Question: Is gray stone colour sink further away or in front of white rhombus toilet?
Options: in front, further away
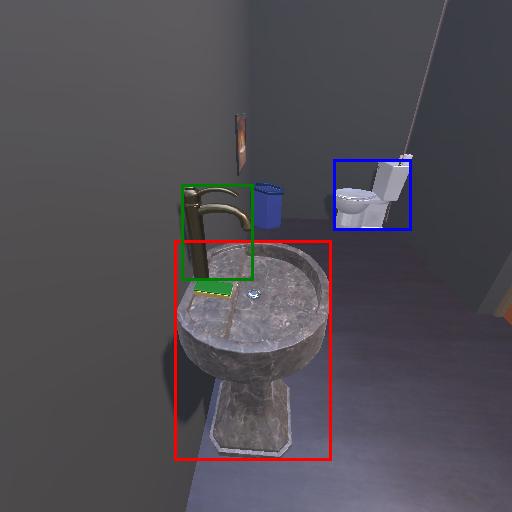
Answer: in front